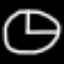
Label: clock